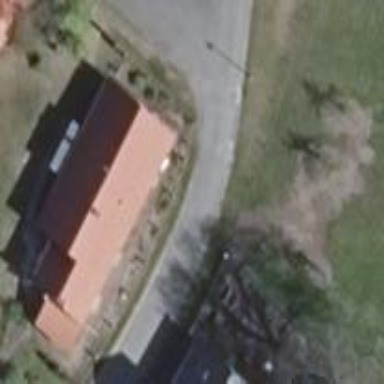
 oriented along the structure. The roof is red in color."